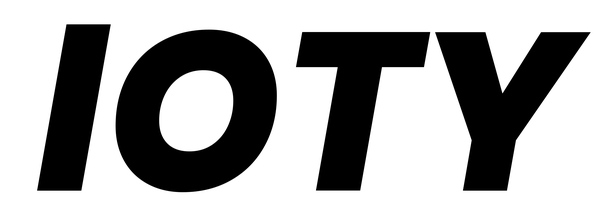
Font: Poppins-ExtraBoldItalic